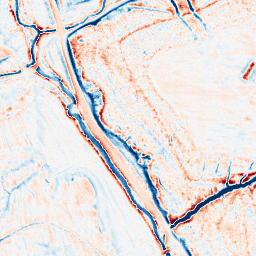
Category: edge_preserving
Decomposition family: anisotropic_diffusion
Decomposition parameters: iterations: 20
kappa: 30
gamma: 0.2
Upsampling method: sinc_blackman
Upsampling parameters: scale: 2
kernel_size: 16
Upsampling scale: 2